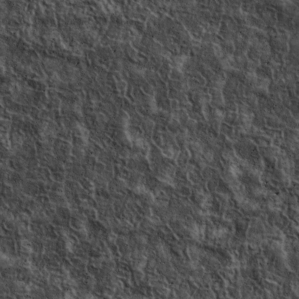
Label: non_frost